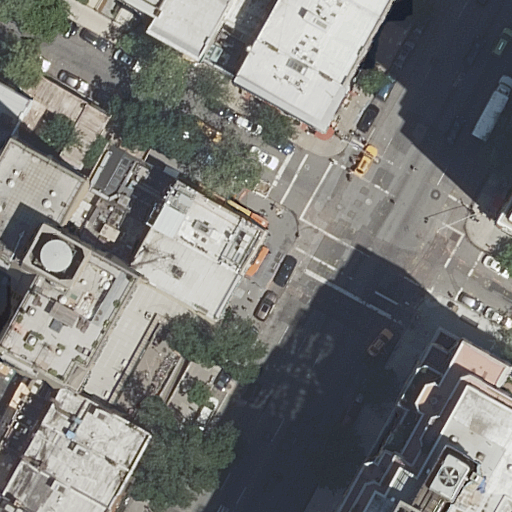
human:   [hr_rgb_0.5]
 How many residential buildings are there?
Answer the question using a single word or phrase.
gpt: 16

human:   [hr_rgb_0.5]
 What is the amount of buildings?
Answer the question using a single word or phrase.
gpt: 16

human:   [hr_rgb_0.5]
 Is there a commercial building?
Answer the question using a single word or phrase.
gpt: no

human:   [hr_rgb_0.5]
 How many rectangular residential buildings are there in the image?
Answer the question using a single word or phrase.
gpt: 10

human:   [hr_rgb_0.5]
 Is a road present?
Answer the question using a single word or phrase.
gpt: yes

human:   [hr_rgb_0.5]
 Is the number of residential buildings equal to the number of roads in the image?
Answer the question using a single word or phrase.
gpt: no

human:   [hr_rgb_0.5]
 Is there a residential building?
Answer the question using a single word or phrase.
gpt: yes

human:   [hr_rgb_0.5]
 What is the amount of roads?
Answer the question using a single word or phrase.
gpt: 2

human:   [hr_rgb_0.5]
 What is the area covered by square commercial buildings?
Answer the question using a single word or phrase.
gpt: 0m2

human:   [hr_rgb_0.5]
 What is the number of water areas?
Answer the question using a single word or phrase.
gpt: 0

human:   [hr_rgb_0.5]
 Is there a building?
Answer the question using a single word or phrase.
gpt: yes

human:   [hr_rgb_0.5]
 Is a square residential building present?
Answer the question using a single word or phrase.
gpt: no

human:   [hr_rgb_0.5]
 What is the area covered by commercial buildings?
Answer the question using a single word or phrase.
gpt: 0m2

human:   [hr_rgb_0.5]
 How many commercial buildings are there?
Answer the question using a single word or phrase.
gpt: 0

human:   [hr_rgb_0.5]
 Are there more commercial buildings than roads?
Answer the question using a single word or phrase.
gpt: no

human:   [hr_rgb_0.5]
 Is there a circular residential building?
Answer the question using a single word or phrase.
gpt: no

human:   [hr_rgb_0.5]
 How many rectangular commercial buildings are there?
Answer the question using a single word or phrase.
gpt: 0

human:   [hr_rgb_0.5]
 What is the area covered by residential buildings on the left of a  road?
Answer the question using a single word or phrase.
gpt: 2182m2

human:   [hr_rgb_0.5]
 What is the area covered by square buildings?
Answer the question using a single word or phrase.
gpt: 0m2

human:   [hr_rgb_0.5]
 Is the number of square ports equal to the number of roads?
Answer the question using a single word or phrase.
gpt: no

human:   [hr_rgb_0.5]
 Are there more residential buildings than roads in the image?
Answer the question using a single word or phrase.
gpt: yes

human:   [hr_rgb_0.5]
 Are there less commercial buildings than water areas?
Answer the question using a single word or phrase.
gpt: no

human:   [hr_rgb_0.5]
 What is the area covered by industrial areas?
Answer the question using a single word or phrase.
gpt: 0m2

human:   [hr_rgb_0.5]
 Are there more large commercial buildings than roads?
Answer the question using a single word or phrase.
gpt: no

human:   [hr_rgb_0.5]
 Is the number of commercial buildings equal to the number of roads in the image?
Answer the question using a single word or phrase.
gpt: no

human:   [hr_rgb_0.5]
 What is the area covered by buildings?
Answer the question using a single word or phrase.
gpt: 5448m2

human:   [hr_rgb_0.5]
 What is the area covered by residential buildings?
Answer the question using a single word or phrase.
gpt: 5448m2

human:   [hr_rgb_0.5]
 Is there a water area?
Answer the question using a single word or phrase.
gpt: no

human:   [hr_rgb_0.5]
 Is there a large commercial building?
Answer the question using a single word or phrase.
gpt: no

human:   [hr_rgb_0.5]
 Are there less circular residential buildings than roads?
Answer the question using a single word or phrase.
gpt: yes

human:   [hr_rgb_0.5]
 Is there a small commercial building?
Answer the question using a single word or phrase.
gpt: no

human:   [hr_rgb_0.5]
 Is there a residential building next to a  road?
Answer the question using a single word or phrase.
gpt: yes

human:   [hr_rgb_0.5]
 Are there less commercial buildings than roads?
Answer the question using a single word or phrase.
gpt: yes

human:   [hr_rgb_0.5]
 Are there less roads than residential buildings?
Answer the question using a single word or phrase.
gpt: yes

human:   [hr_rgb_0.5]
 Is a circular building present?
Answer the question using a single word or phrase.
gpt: no

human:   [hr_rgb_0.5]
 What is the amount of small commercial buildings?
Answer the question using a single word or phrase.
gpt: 0

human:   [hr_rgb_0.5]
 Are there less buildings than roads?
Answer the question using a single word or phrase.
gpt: no

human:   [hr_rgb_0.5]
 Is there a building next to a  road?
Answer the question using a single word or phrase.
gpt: yes

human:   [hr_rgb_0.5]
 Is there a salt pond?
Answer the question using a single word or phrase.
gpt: no

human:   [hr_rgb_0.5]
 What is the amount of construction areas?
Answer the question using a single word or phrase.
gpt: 0

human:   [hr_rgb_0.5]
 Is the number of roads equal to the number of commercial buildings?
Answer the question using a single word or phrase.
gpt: no

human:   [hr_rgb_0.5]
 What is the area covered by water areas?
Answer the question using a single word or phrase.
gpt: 0m2

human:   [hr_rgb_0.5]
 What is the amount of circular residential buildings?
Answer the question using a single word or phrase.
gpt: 0

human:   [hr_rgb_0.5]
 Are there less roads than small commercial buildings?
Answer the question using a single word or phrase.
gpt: no

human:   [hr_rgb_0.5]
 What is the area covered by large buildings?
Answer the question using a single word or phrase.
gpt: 2472m2

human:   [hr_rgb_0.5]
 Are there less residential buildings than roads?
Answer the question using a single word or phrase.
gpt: no

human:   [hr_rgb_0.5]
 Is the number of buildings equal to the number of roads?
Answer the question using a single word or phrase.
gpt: no

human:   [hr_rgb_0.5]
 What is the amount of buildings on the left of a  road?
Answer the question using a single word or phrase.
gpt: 13

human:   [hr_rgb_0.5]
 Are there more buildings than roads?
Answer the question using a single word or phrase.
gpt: yes

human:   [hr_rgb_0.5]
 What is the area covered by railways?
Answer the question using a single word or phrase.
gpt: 0m2

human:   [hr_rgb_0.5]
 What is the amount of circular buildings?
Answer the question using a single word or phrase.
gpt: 0

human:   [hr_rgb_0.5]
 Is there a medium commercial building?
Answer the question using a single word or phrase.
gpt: no

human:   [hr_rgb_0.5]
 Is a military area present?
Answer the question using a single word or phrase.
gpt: no

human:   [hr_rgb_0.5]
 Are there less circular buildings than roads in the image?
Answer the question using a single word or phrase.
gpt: yes

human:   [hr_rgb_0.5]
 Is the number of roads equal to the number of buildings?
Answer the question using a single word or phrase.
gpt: no

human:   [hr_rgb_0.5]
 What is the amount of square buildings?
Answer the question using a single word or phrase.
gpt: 0

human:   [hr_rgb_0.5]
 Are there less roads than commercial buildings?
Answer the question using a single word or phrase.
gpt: no

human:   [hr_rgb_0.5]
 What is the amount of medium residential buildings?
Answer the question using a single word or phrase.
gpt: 10

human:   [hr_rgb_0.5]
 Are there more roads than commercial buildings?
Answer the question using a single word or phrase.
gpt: yes

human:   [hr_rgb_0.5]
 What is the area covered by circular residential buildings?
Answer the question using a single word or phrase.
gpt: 0m2

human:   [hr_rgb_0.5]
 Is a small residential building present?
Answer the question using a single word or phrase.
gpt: yes

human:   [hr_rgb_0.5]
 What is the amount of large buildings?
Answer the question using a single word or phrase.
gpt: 1

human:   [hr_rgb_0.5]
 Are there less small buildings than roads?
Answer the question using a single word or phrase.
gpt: no

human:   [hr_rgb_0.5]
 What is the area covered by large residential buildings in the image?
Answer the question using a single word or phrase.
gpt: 2472m2